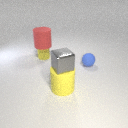
small yellow rubber cylinder below large red rubber cylinder